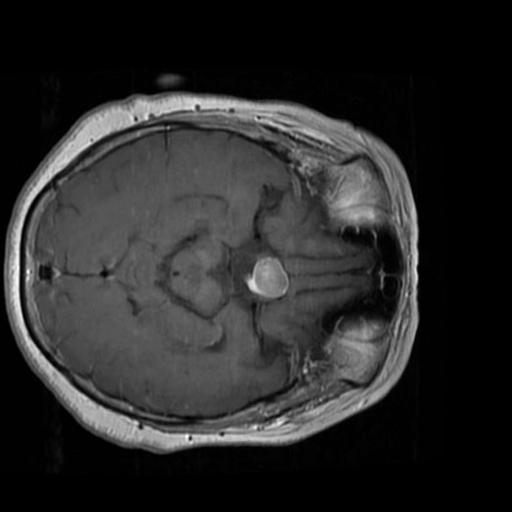
Label: brain_tumor